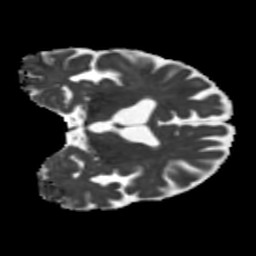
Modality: MD
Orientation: coronal
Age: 68
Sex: male
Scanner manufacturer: siemens
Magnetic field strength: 3 T
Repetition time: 5.25 s
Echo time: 0.08 s